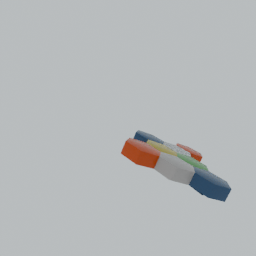
Label: furniture